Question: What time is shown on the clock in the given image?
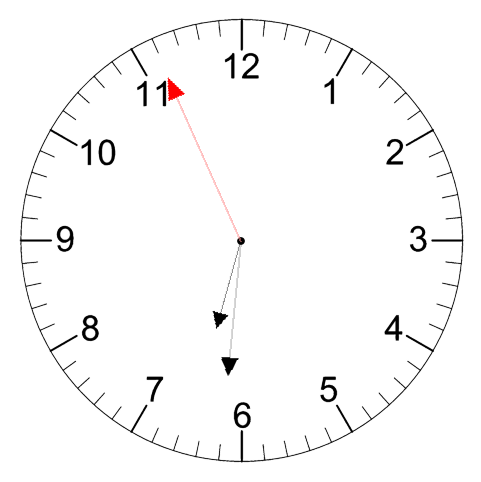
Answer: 06:30:56